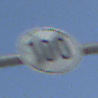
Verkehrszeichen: EndeGeschwindigkeit100
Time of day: SunriseSunset
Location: Outdoor (Urban)
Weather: Clear
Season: NotSpecified
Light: Natural